Field crop: maize
Growth stage: 2
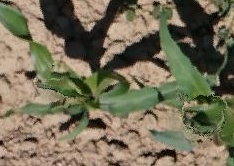
Species: maize